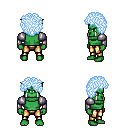
a pixel art fantasy rpg character, male body template, orc, green skin, steel arm armor, gold greaves, white cyan curly afro hairstyle, four views (front, back, left, right), 2x2 character sprite sheet, small pixel art, hard edges, no anti-aliasing